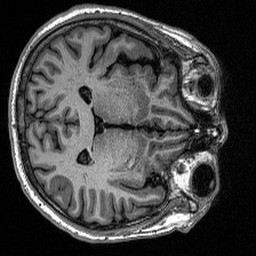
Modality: T1w
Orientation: axial
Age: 38
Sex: male
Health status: healthy
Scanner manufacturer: siemens
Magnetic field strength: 1.5 T
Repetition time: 2.73 s
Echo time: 0.00357 s